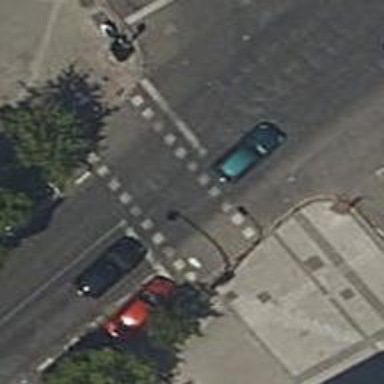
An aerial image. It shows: Zebra crossing with traffic signals.